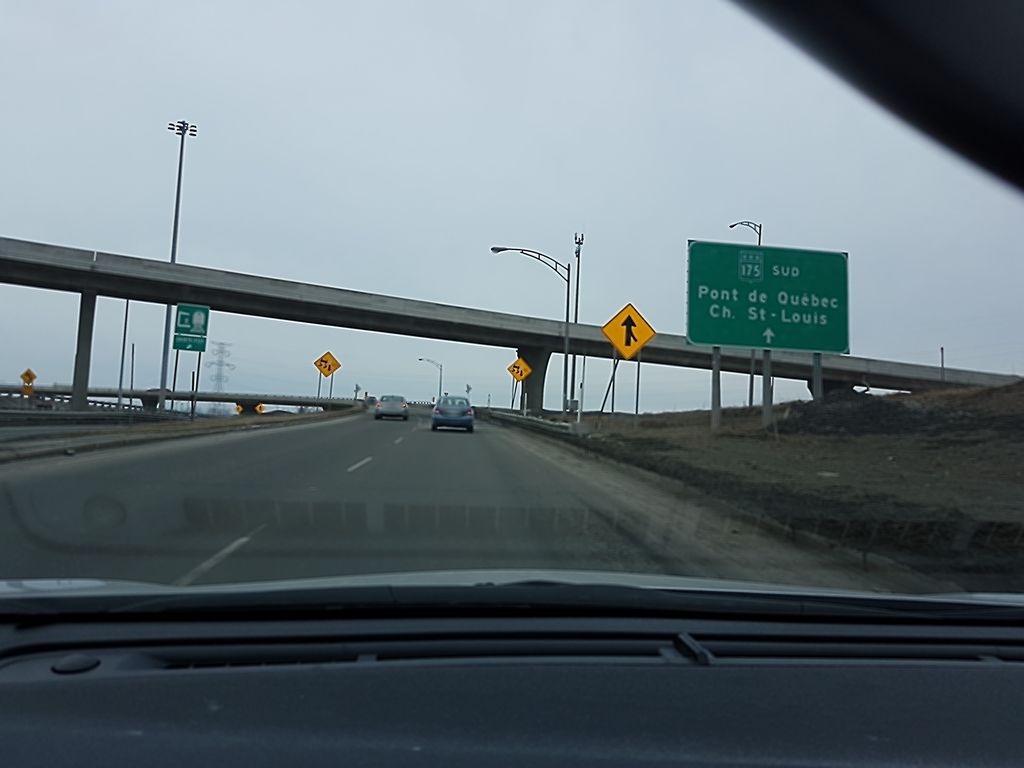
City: quebec_city